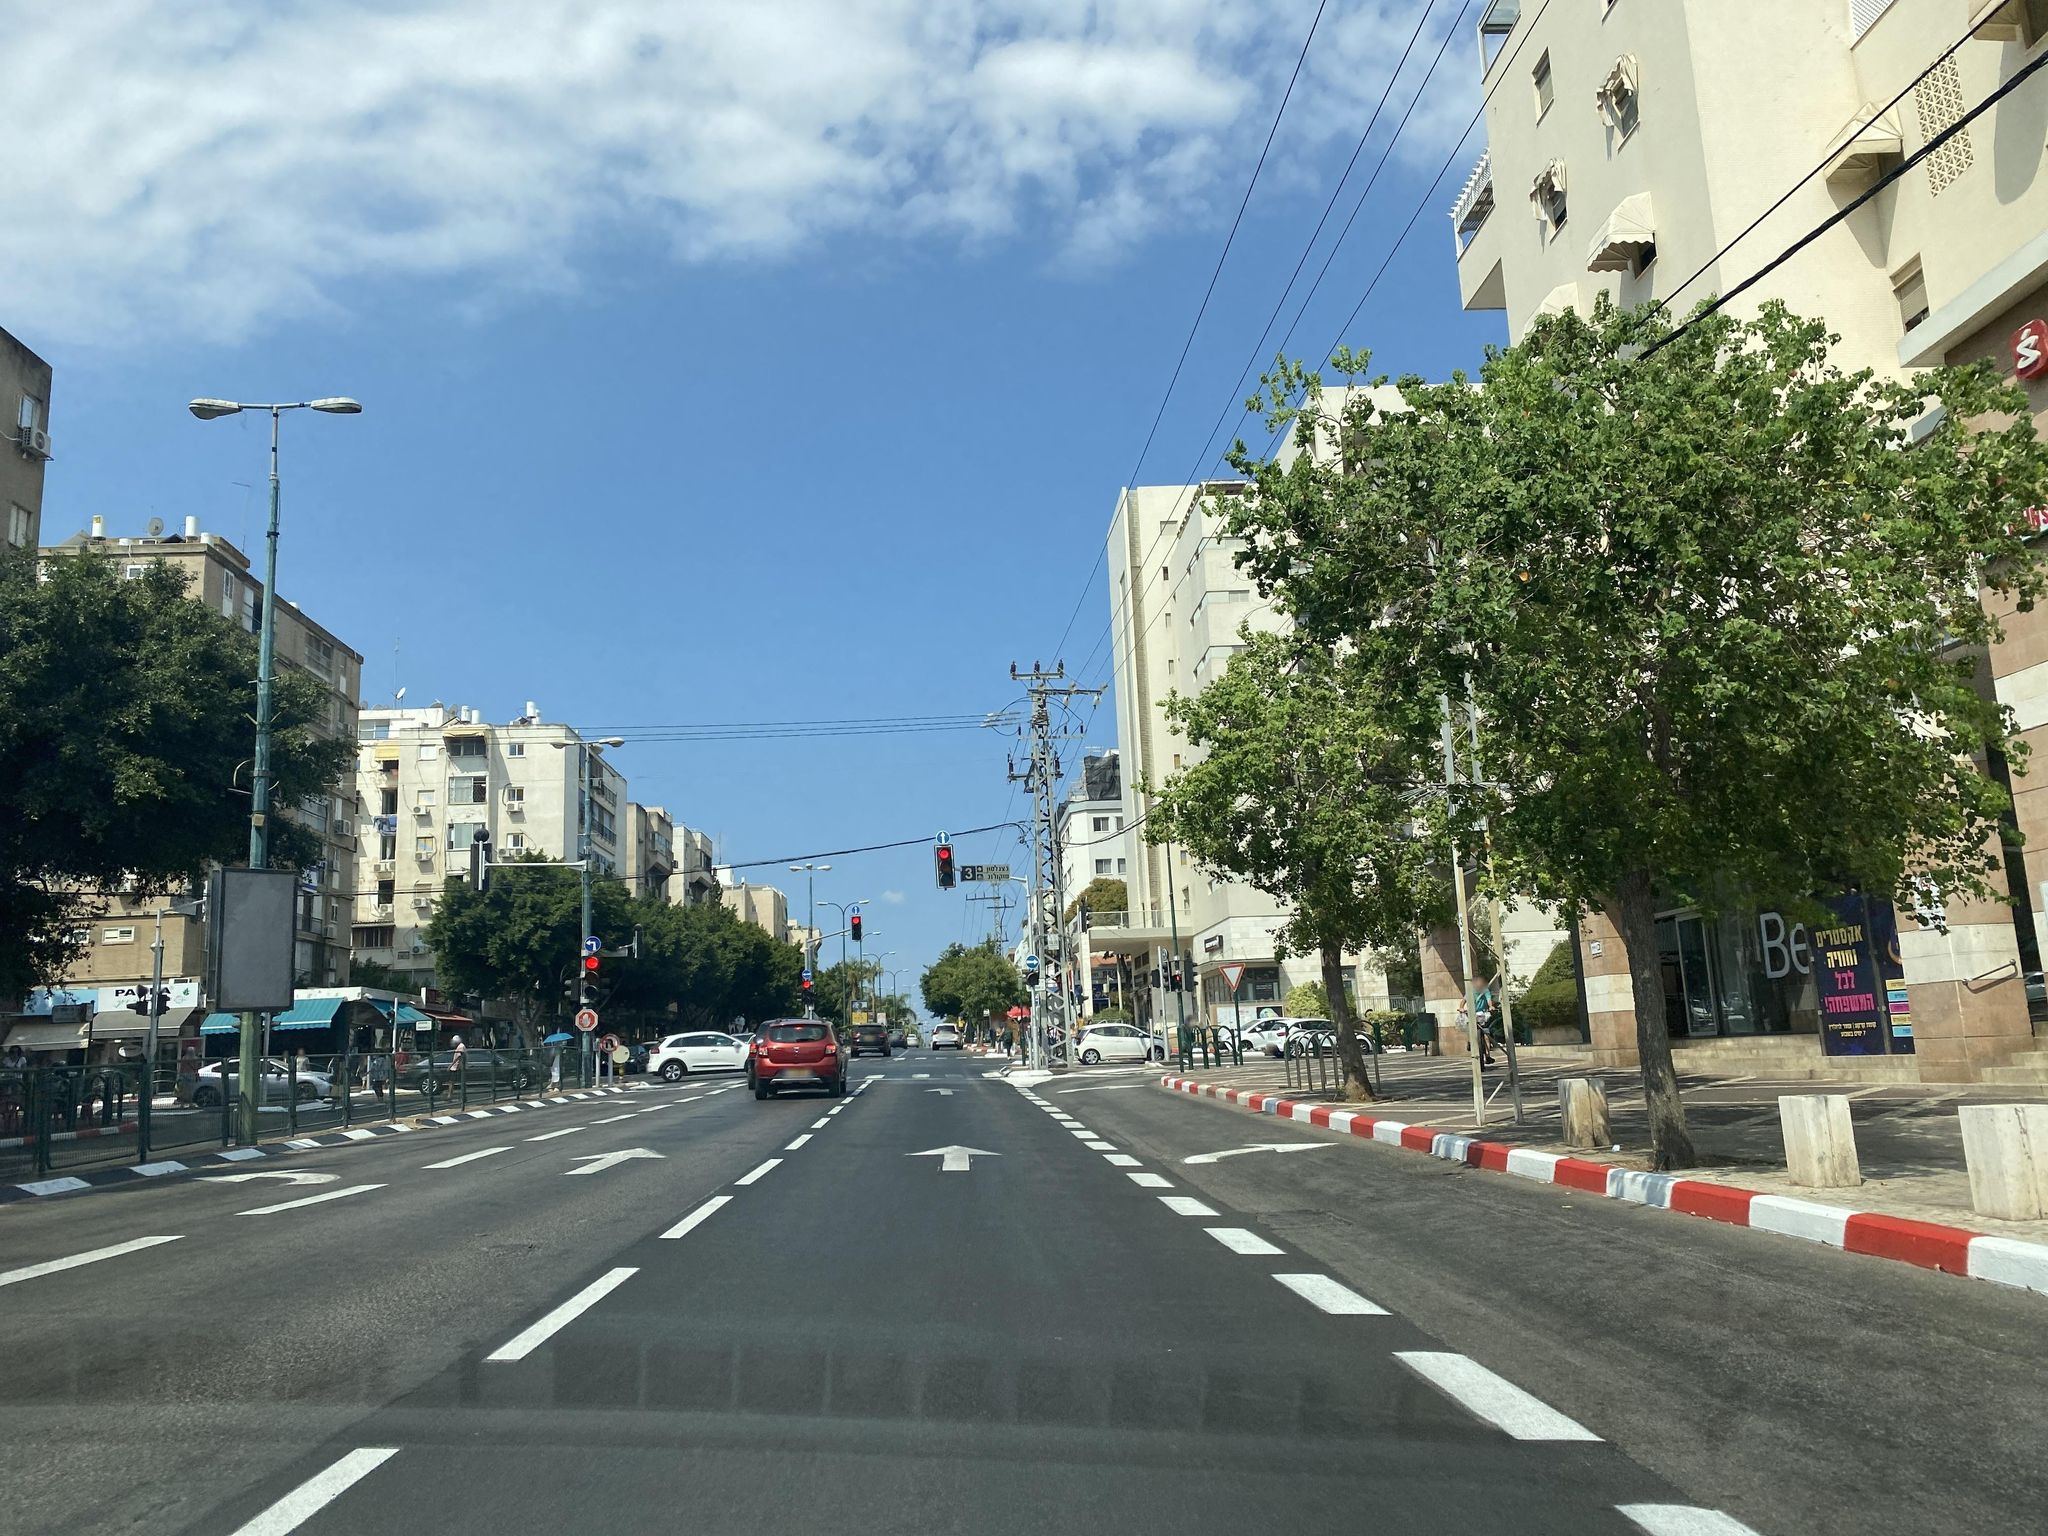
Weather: clear
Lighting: day
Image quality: good
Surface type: driving surface
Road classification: secondary
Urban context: urban centre
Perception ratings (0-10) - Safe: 5.89, Lively: 9.34, Beautiful: 6.24, Boring: 2.94, Depressing: 5.04, Wealthy: 4.97